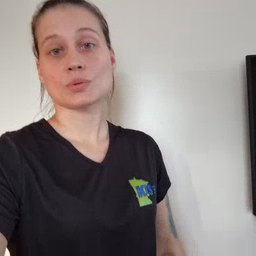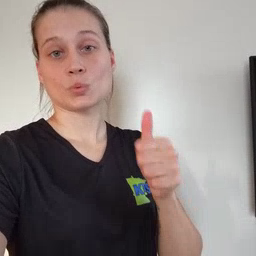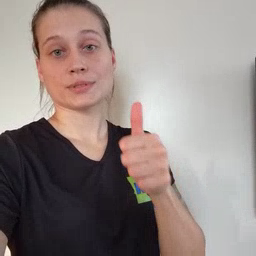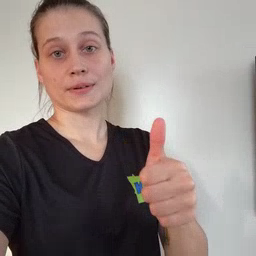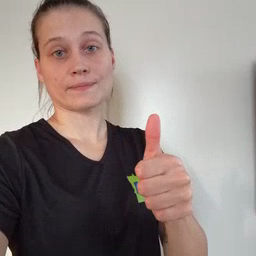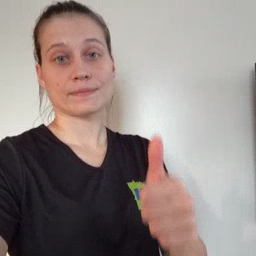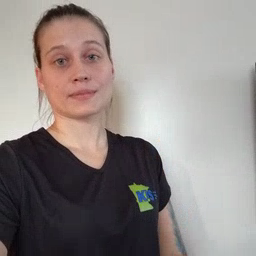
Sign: yourself